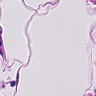
Metastatic tissue present: no